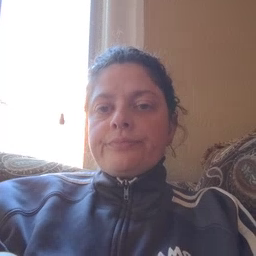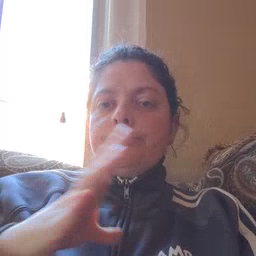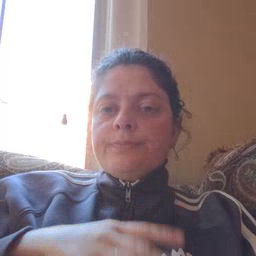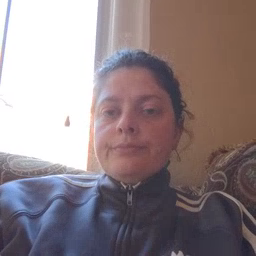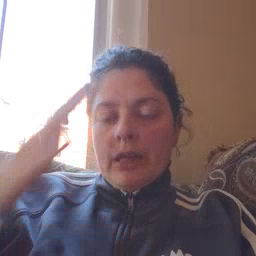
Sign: fine